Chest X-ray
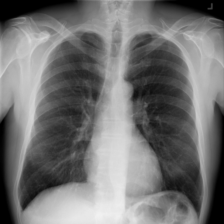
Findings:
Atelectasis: negative
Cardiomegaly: negative
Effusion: negative
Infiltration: positive
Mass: negative
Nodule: negative
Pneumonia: negative
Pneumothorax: negative
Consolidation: negative
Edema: negative
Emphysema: negative
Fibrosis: negative
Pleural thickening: negative
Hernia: negative